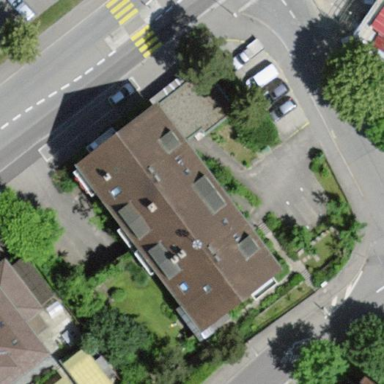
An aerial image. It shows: Residential building.